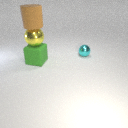
large green rubber cube in front of small cyan metal sphere